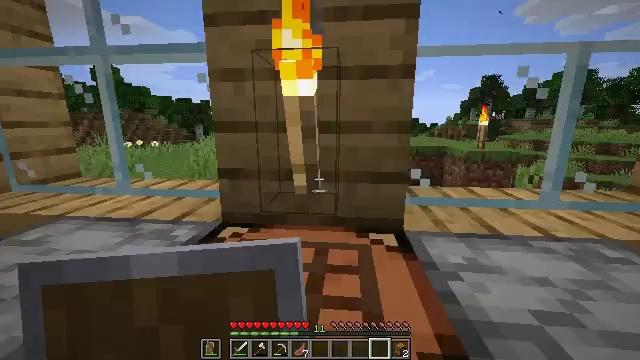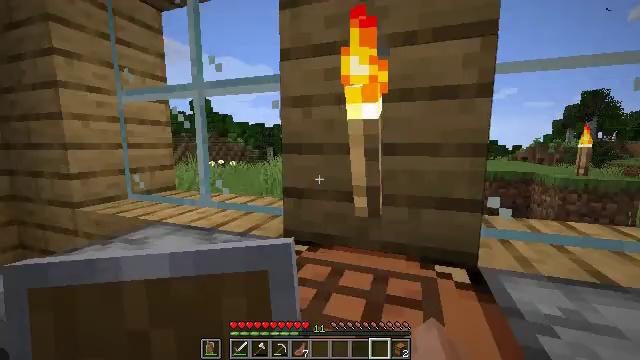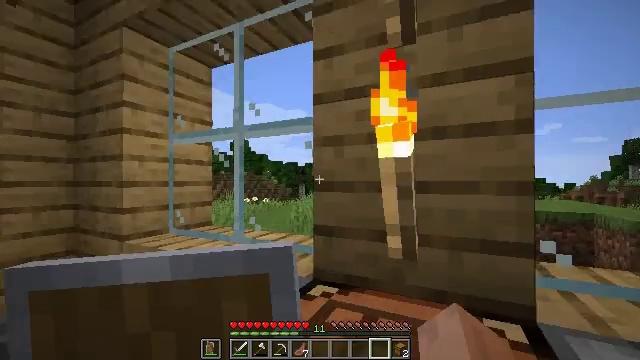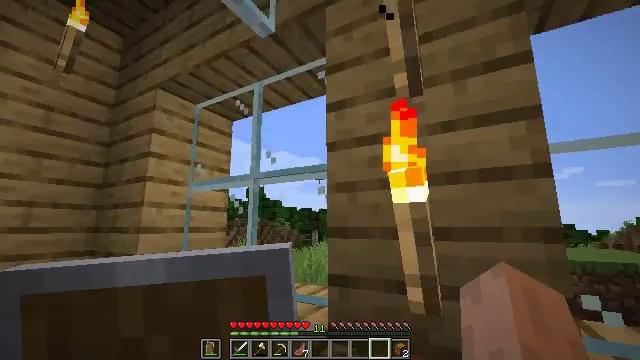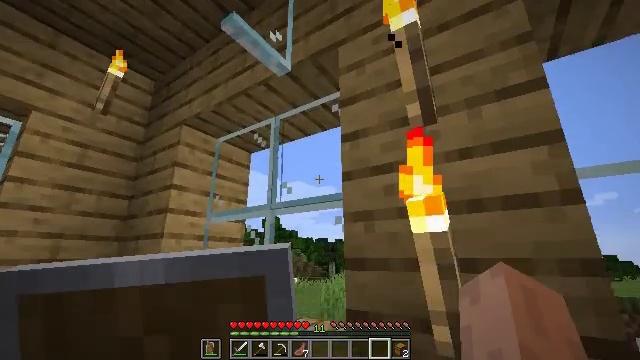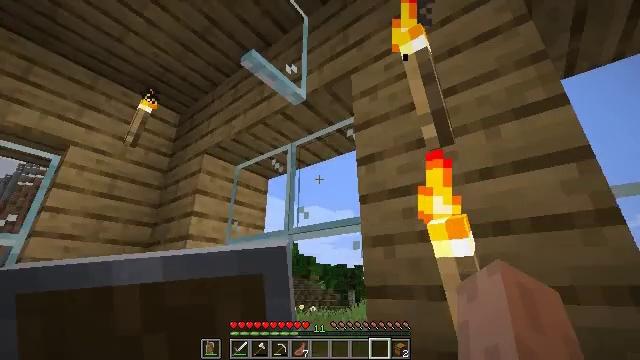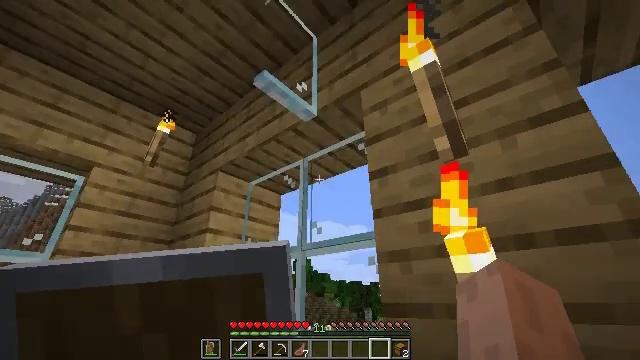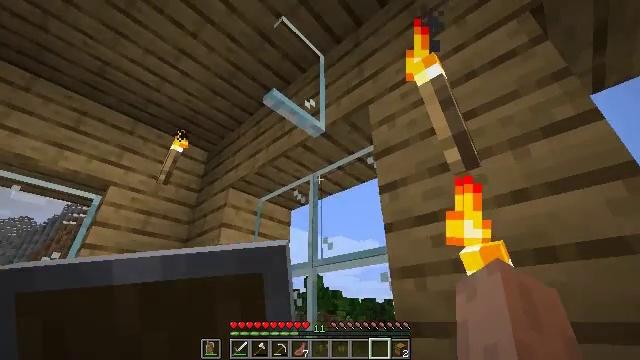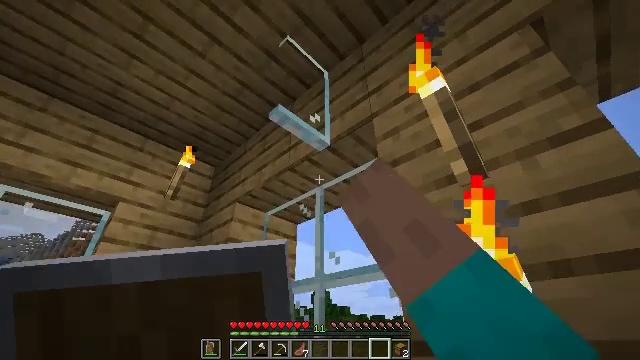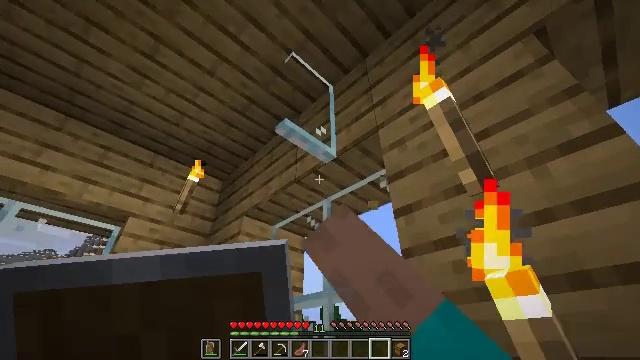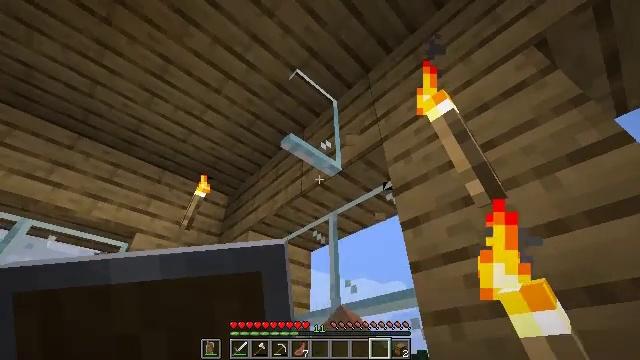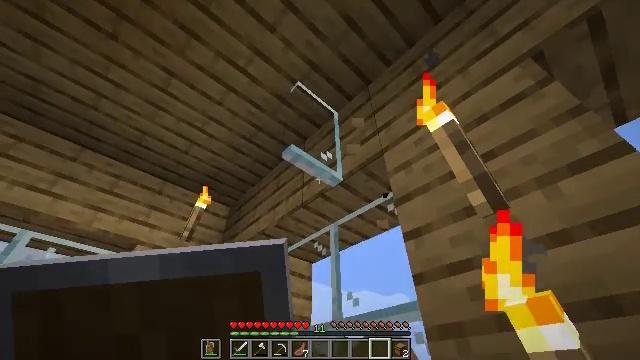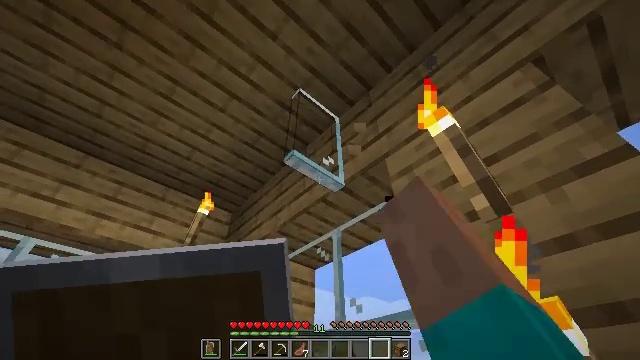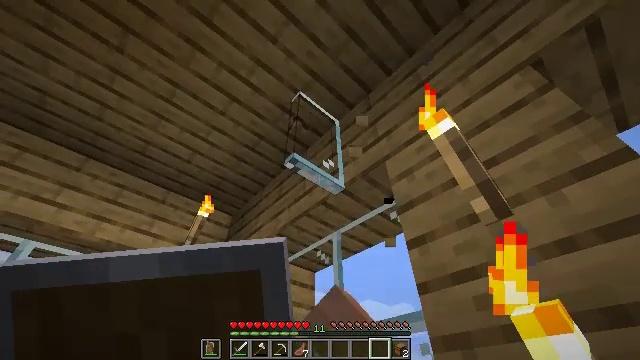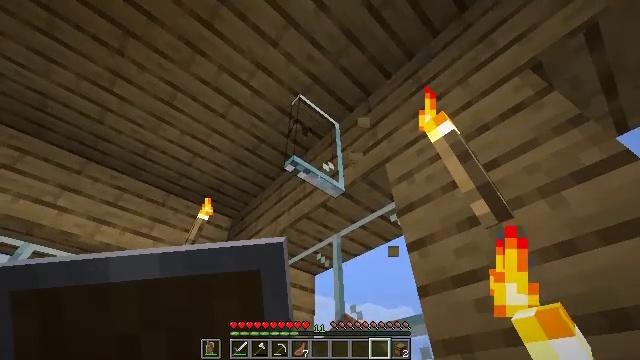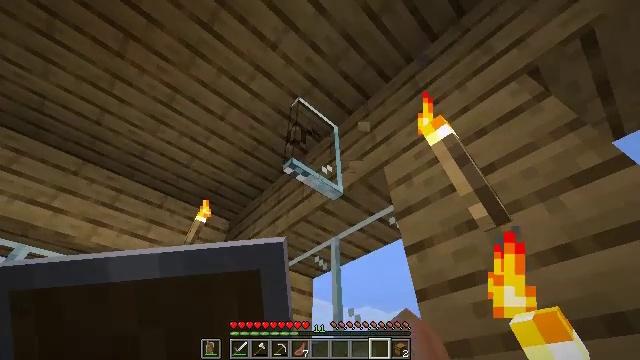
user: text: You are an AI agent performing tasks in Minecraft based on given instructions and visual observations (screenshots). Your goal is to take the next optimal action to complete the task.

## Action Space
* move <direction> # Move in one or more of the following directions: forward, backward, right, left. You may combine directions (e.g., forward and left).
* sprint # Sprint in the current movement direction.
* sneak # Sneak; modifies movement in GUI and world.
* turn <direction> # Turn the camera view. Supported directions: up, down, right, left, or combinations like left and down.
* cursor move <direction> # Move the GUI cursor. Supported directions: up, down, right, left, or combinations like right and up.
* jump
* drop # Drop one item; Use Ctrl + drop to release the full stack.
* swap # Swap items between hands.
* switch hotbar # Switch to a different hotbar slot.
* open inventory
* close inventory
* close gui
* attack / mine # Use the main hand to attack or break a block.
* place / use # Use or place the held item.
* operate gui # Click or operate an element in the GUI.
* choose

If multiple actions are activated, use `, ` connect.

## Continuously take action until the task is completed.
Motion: motion action
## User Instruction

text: Break the glass pane to collect it.
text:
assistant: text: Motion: turn left and up
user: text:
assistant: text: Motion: turn left and up
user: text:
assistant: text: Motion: turn left and up
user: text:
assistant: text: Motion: turn left and up
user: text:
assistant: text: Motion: turn left and up
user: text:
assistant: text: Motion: turn left and up
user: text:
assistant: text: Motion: turn left and up, attack / mine
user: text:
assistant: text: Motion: turn left and up, attack / mine
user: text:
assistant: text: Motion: turn left and up, attack / mine
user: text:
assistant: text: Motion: turn left and up, attack / mine
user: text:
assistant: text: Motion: turn up, attack / mine
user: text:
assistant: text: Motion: turn up, attack / mine
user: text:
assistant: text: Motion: attack / mine
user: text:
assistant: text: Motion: attack / mine
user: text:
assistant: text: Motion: attack / mine
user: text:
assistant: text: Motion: attack / mine
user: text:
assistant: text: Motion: attack / mine
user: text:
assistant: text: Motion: attack / mine
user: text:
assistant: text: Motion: attack / mine
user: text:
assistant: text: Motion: attack / mine
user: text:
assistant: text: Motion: attack / mine
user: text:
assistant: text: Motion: attack / mine
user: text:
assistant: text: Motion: attack / mine
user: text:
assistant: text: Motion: attack / mine
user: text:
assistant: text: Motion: attack / mine
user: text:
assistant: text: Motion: attack / mine